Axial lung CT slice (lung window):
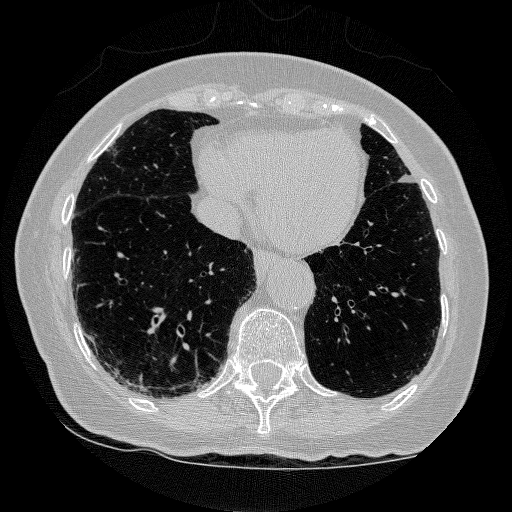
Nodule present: no